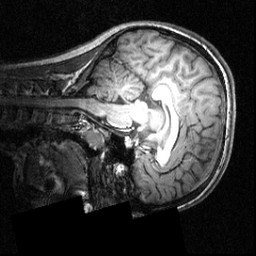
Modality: T1w
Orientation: sagittal
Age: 20
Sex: female
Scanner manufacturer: siemens
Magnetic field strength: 3.951 T
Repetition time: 1.5 s
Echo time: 0.00335 s